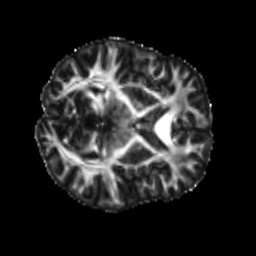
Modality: FA
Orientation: axial
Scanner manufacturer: siemens
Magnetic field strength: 3 T
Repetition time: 4 s
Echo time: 0.0594 s